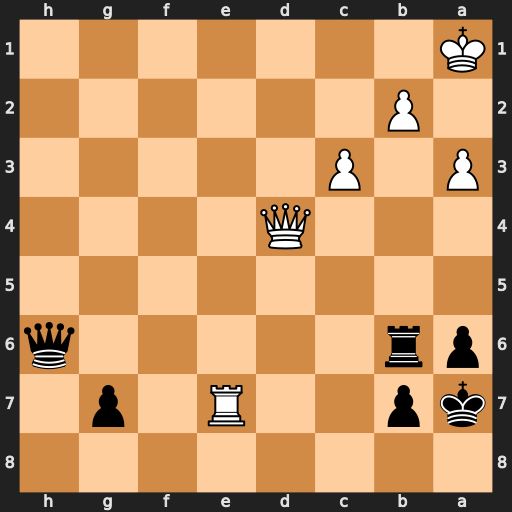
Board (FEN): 8/kp2R1p1/pr5q/8/3Q4/P1P5/1P6/K7
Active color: b
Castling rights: -
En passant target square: -
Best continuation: Qc1+ Ka2 Qxb2#